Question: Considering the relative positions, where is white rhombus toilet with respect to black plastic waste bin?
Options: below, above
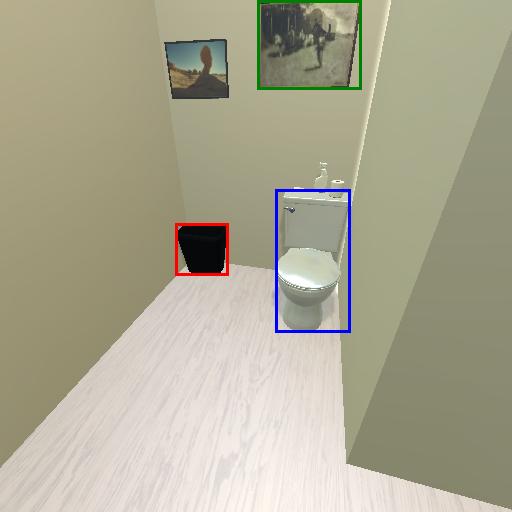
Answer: below